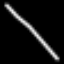
Label: line